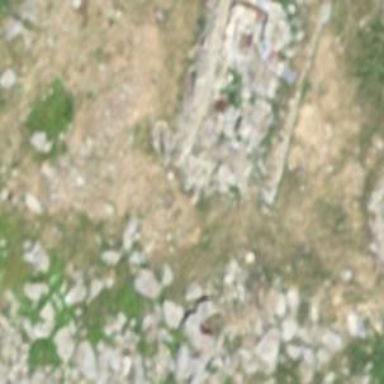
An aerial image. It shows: Historic building in ruins.